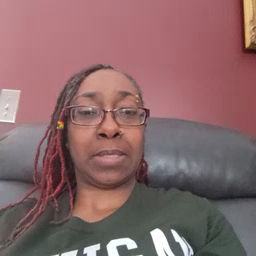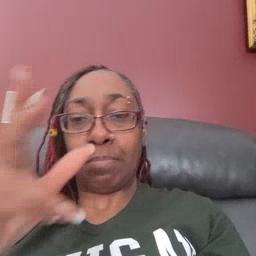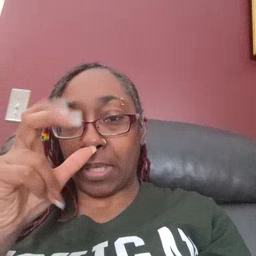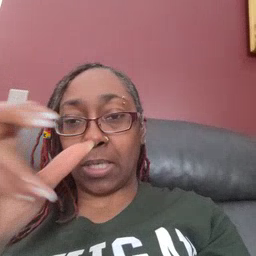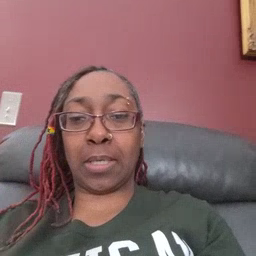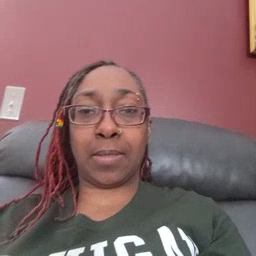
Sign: bug